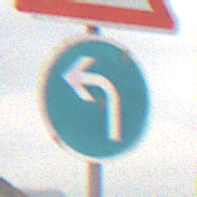
Verkehrszeichen: VorgeschriebeneFahrtrichtungLinks
Zusatzzeichen oben: Lichtzeichenanlage
Umgebung: Outdoor, Nature
Tageszeit: MorningAfternoon
Wetter: Overcast
Licht: Natural
Jahreszeit: NotSpecified
Kontrast: LowContrast